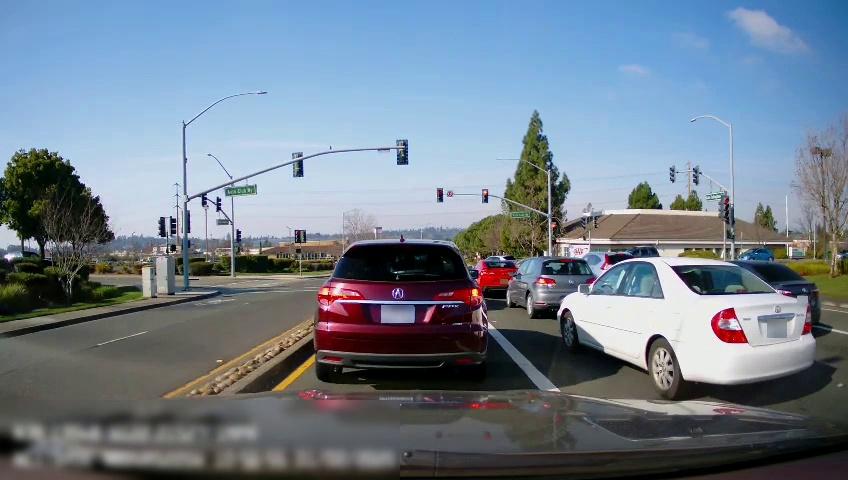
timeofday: Day
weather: Sunny
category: Drivable Space
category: Drivable Space
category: Vehicles | Car
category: Vehicles | SUV
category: Vehicles | SUV
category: Vehicles | Car
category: Vehicles | Car
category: Vehicles | Car
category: Vehicles | Car
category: Vehicles | SUV
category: Lanes | Current Lane
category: Lanes | Current Lane
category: Lanes | Current Lane
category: Lanes | Alternate Lane
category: Lanes | Opposite Lane
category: Traffic | Signs
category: Traffic | Signs
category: Traffic | Signs
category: Traffic | Signs
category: Traffic | Lights
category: Traffic | Lights
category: Traffic | Lights
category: Traffic | Lights
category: Traffic | Lights
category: Traffic | Lights
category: Traffic | Lights
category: Traffic | Lights
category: Traffic | Lights
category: Traffic | Lights
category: Traffic | Lights
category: Traffic | Lights
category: Traffic | Lights
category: Traffic | Lights
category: Traffic | Lights